Aerial crown-view tile of a tropical tree (Barro Colorado Island, Panama), acquired 20240716:
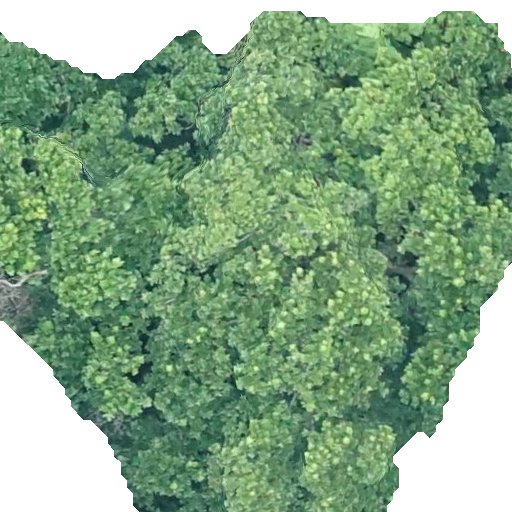
Species: Anacardium excelsum
GBIF accepted scientific name: Anacardium excelsum
Crown area: 373.742 m²